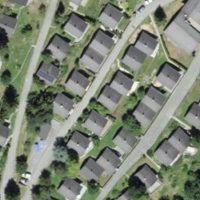
EUNIS habitat code: 54
Species observed at this site:
Nucifraga caryocatactes